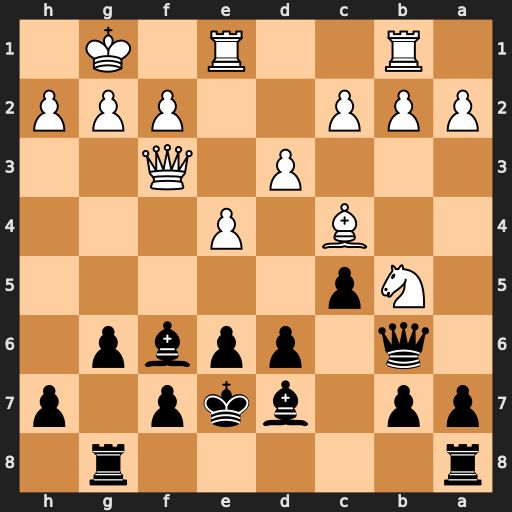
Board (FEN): r5r1/pp1bkp1p/1q1ppbp1/1Np5/2B1P3/3P1Q2/PPP2PPP/1R2R1K1
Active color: b
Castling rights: -
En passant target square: -
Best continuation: Bxb5 Bxb5 Qxb5